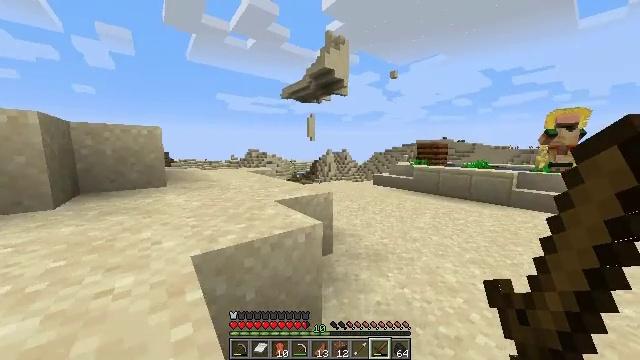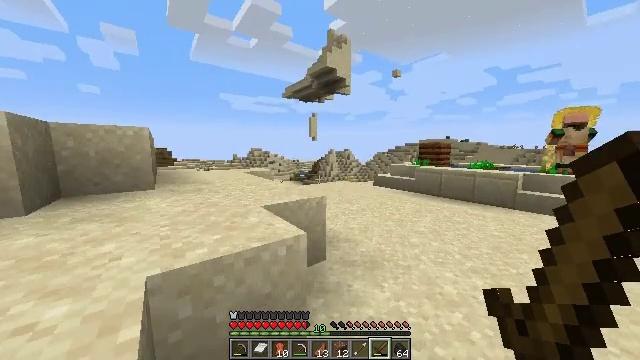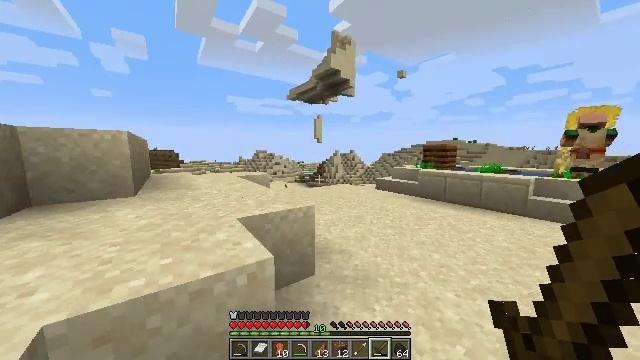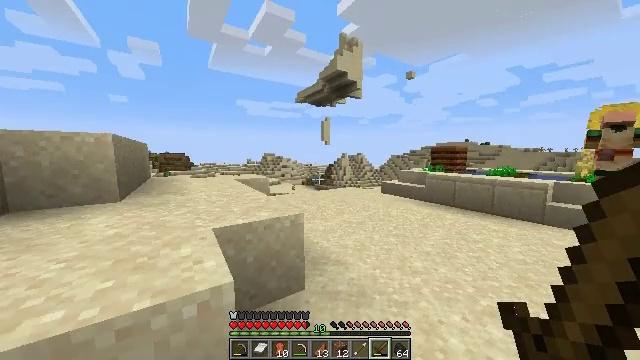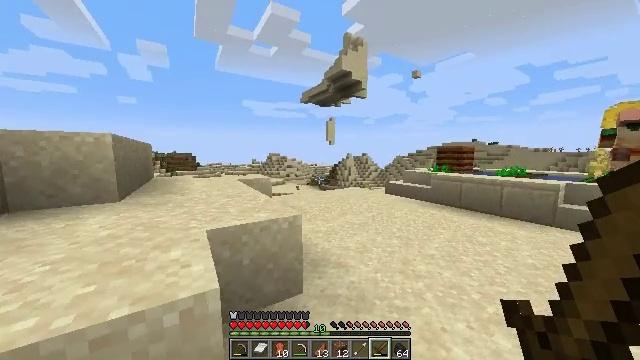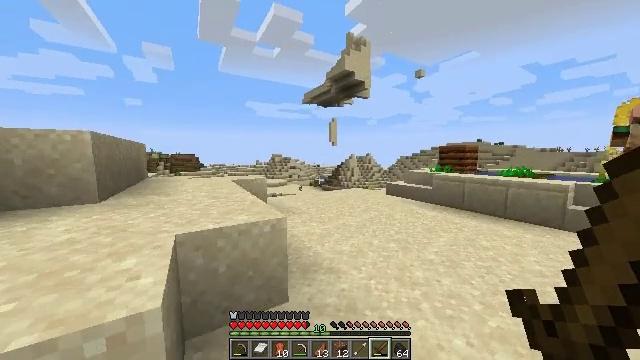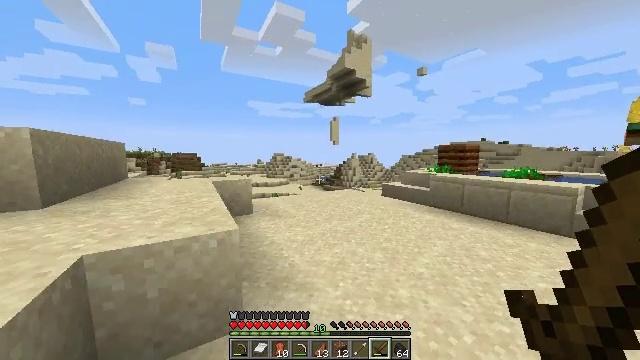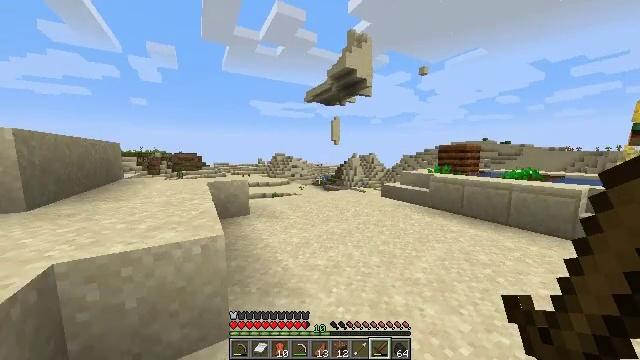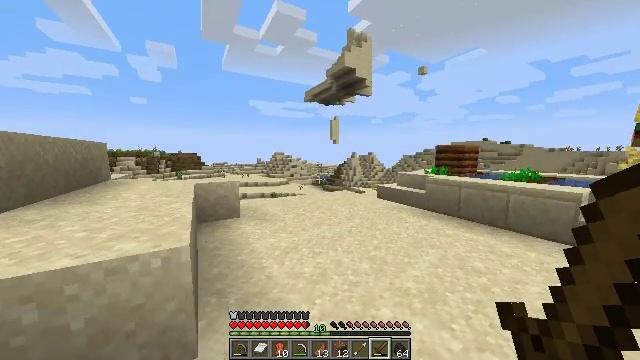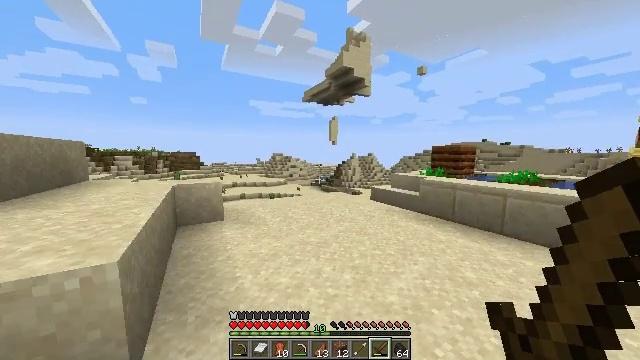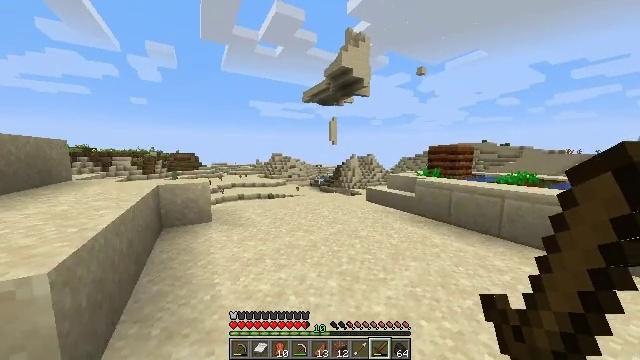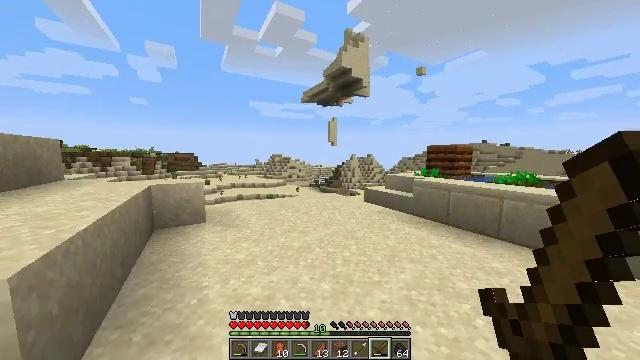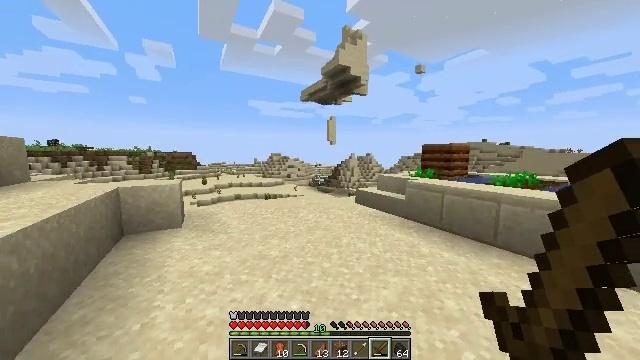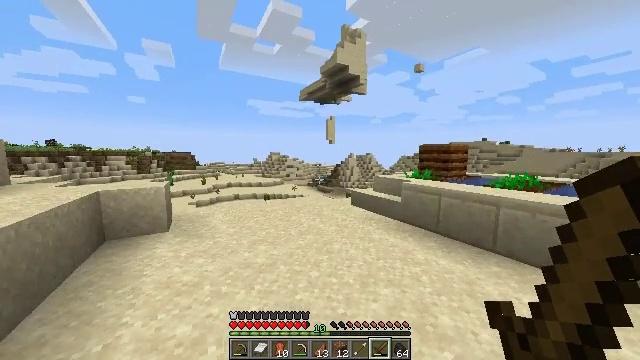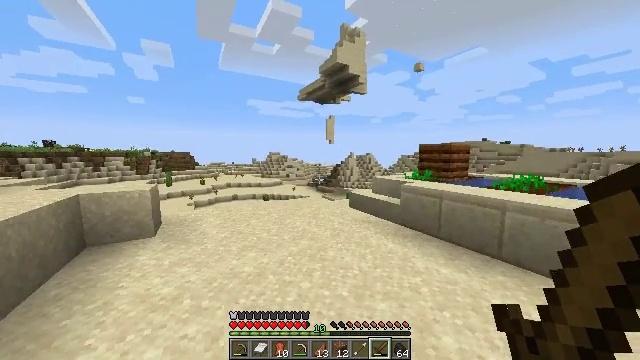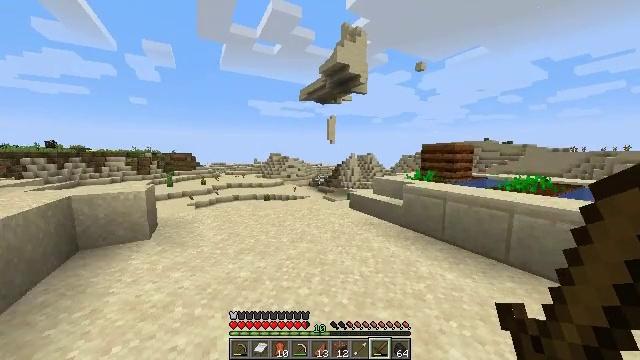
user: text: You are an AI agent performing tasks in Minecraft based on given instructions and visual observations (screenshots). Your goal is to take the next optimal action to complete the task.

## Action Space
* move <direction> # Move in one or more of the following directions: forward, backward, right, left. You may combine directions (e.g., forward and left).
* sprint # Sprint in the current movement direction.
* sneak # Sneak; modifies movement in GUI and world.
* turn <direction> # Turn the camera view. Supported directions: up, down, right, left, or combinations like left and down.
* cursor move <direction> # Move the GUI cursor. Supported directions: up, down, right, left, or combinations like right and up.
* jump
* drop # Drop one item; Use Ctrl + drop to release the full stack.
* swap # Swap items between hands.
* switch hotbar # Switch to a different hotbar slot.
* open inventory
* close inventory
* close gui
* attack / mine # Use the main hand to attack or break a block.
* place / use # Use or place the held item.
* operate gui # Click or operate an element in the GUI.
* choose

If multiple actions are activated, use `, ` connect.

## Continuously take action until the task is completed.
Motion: motion action
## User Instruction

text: Get cactus from the sandy areas.
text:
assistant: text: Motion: move forward and move right
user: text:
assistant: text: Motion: move forward and move right, turn left
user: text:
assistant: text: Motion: move forward and move right, turn left
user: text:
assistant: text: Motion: move forward and move right, turn left
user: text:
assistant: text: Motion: move forward and move right
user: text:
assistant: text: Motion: move forward and move right
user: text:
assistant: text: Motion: move forward and move right
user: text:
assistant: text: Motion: move forward and move right
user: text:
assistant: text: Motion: move forward and move right
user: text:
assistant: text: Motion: move forward and move right
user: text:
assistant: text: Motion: move forward and move right
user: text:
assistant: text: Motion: move forward and move right
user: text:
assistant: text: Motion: move forward and move right
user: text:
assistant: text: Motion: move forward
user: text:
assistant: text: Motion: move forward
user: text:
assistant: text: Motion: move forward
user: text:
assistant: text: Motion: move forward
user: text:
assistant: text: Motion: move forward
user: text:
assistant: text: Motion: turn right and down
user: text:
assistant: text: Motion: turn right and down
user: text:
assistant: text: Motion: turn right and down
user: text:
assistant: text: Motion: move forward, turn right
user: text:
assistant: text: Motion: move forward, turn right
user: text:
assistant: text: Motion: move forward, turn right
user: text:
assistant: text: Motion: move forward
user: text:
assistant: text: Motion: move forward, turn left
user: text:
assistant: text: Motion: move forward, sprint
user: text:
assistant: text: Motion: move forward, sprint
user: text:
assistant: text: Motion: move forward, sprint
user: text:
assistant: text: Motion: move forward, sprint